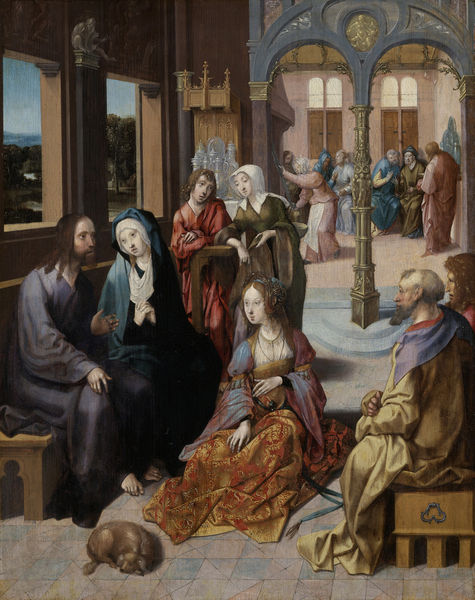
Titel: Het tweede bezoek van Christus aan het huis van Maria en Martha
Künstler: Cornelis Engebrechtsz.
Standort: Amsterdam
Institution: Rijksmuseum
Schlagwörter: blau, gemälde, mann, frauen, landschaft, menschen, fenster, männer, pfeiler, säule, säulen, haus, hund, tier, bogen, bank, durchgang, bänke, christus, jesus, tempel, maria, magdalena, zuhören, erzählen, martha